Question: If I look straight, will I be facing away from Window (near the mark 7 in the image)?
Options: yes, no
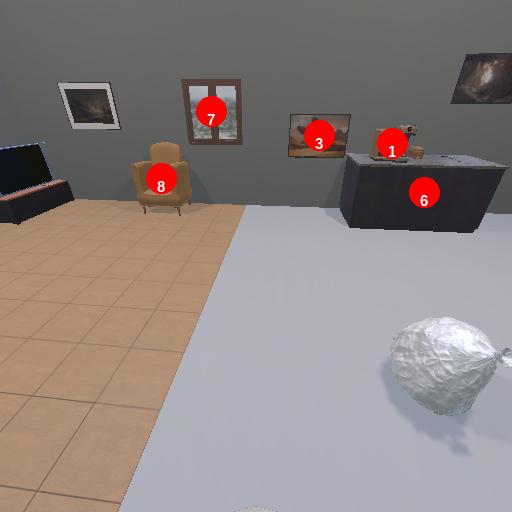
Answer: yes